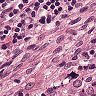
Metastatic tissue present: yes